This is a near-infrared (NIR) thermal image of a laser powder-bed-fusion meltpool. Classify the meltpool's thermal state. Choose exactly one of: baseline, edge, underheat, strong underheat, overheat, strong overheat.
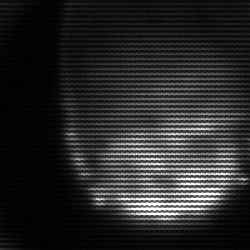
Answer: edge